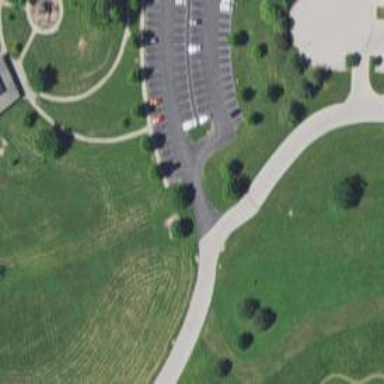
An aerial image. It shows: Disc golf tee area.